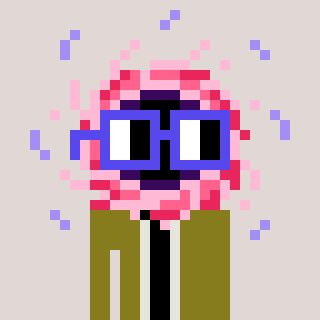
a pixel art character with square blue glasses, a blackhole-shaped head and a gunk-colored body on a warm background